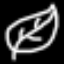
Label: leaf